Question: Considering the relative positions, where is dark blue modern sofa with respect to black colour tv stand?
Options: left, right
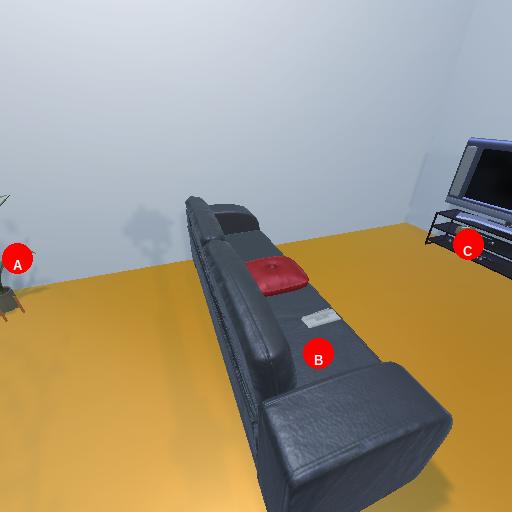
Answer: left